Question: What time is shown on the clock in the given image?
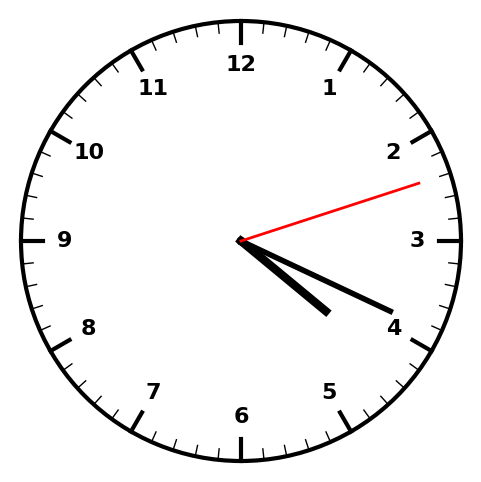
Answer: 04:19:12